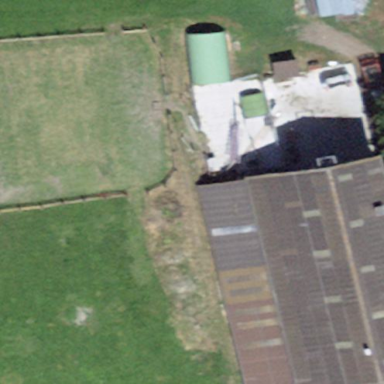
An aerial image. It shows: Farm building.